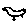
Label: bird